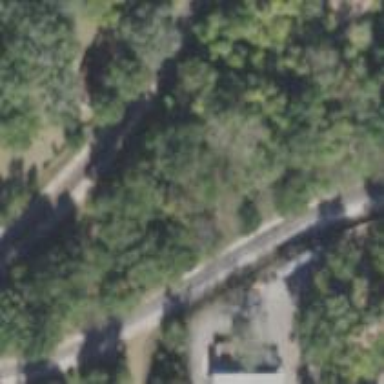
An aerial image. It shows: Abandoned railway.